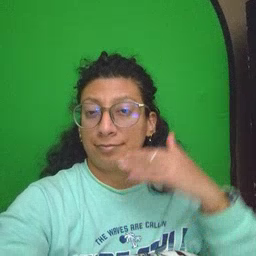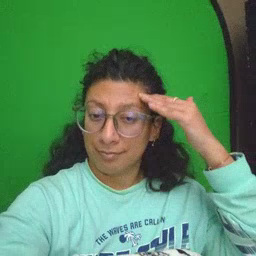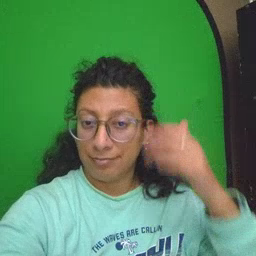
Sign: head